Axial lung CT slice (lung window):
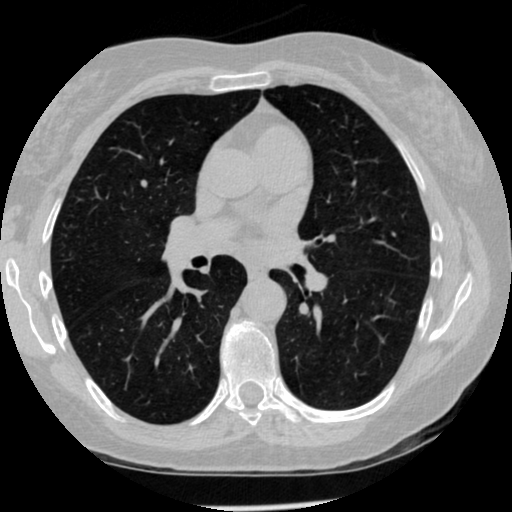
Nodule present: no